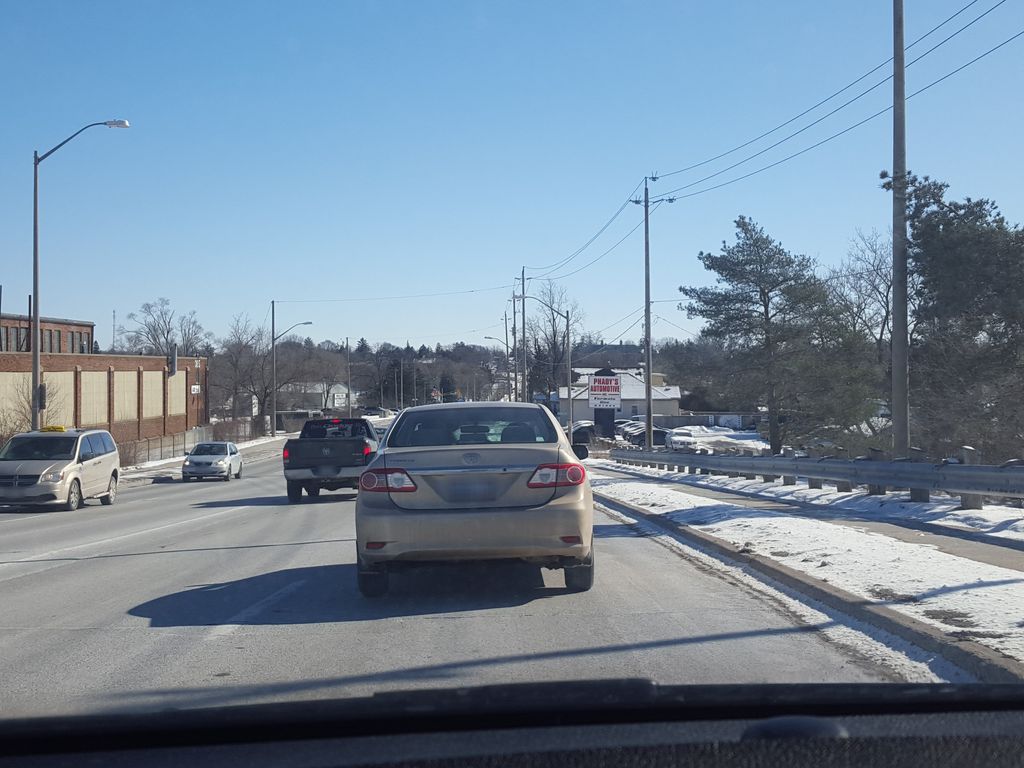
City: kitchener-waterloo